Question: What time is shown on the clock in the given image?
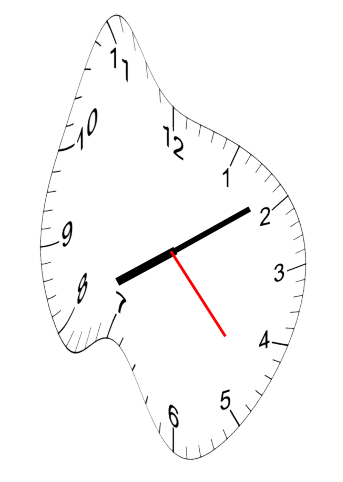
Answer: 08:09:23